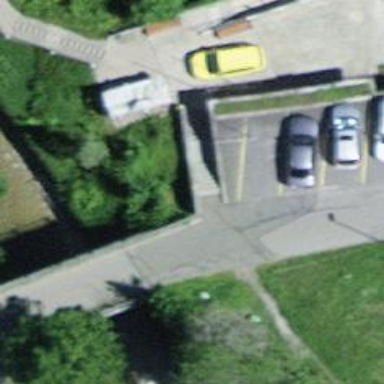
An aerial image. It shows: Concrete steps.